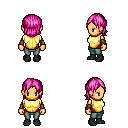
a pixel art fantasy rpg character, female body template, human, tanned skin, gold chest armor, teal pants, pink long bangs hairstyle, cloth bracers, black shoes, four views (front, back, left, right), 2x2 character sprite sheet, small pixel art, hard edges, no anti-aliasing